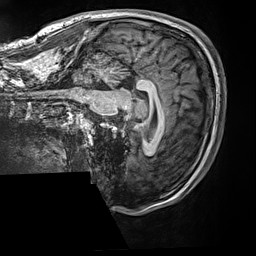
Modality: T1w
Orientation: sagittal
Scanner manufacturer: siemens
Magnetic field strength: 3 T
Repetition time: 2.5 s
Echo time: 0.00299 s